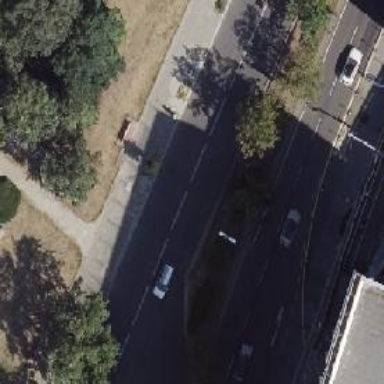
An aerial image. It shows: Secondary road with asphalt surface. There is cycleway on the right shared with buses.